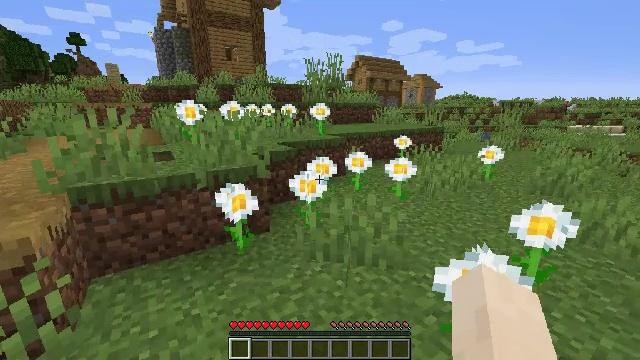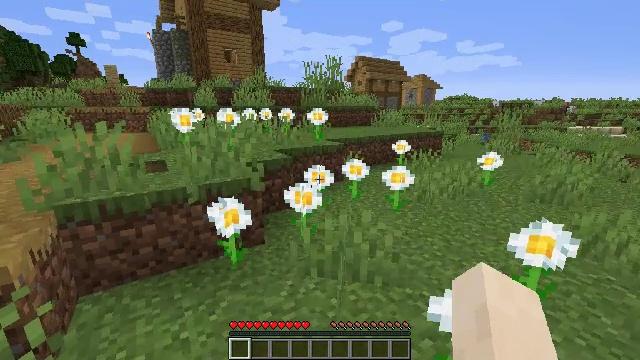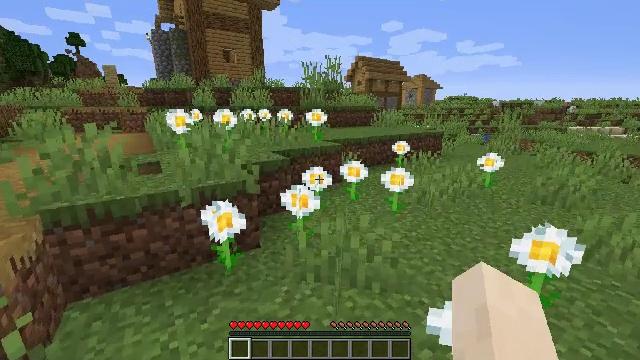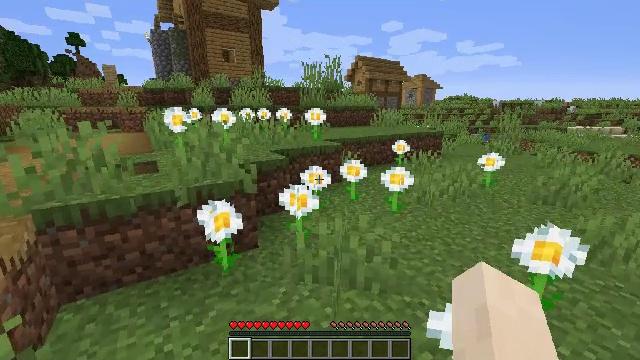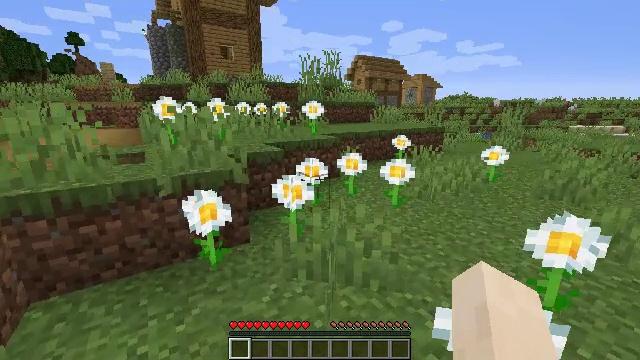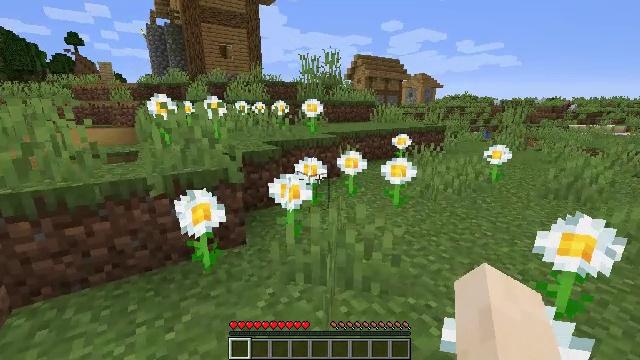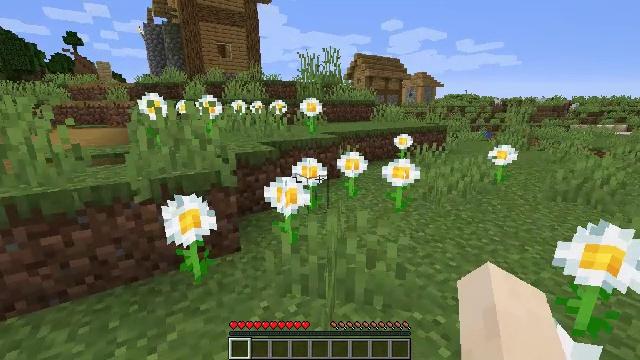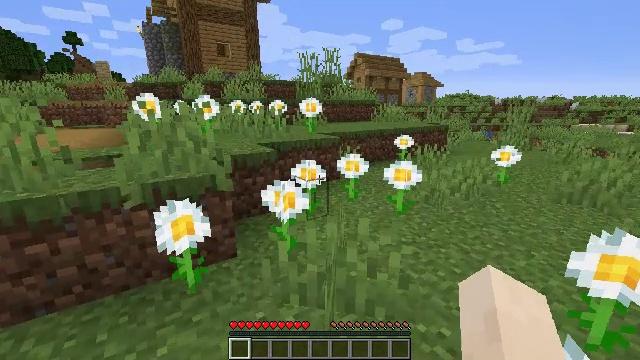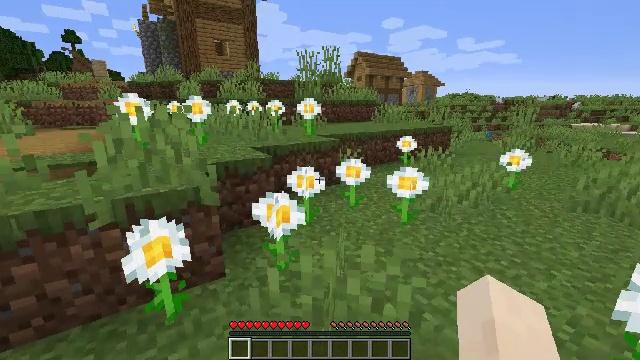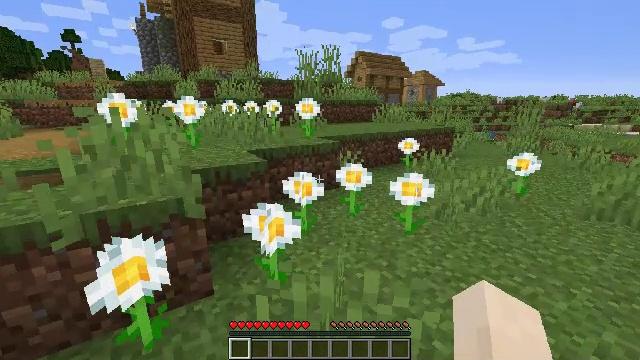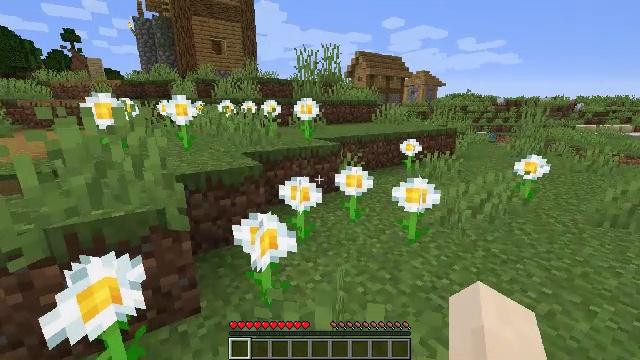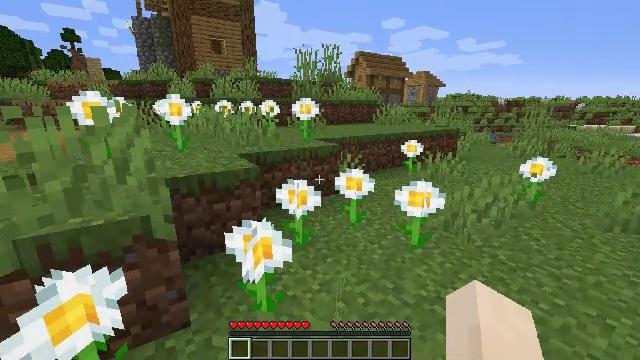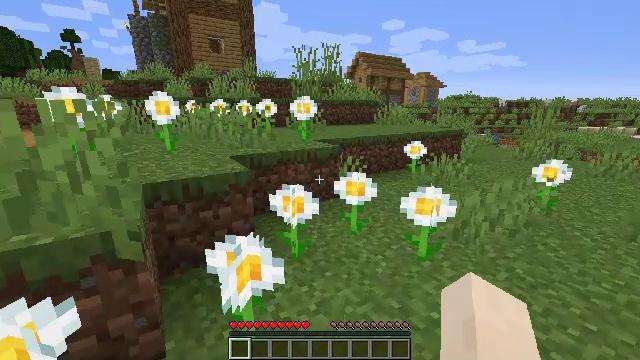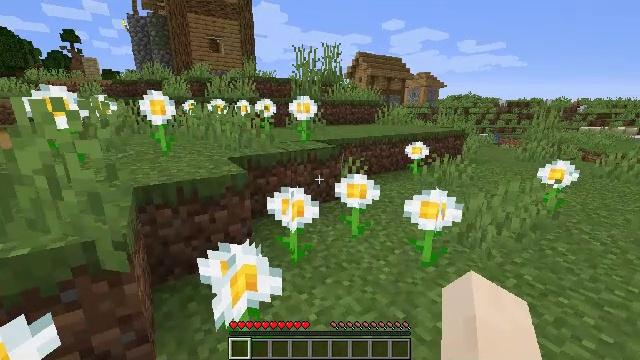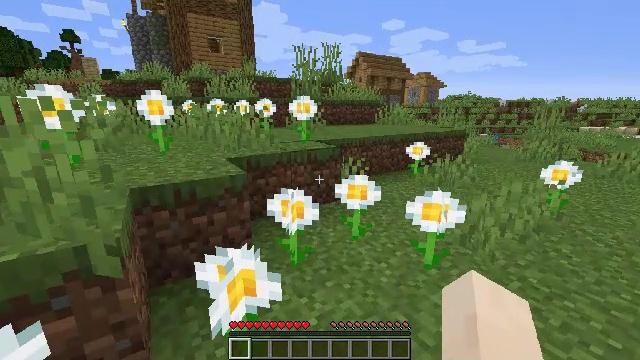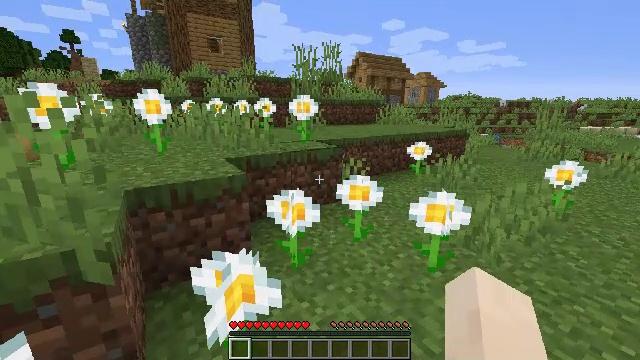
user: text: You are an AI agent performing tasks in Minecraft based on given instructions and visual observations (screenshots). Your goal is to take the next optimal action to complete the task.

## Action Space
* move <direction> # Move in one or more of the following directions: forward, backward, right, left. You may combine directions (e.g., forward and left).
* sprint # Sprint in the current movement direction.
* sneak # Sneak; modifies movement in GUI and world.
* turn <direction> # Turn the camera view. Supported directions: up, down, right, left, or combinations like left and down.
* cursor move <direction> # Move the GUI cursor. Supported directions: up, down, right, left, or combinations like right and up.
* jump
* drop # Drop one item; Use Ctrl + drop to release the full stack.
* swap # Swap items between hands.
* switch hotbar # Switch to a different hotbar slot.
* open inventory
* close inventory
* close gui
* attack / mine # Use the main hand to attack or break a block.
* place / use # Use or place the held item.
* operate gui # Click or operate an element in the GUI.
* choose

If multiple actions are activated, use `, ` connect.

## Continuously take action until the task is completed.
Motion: motion action
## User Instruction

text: Drop a lilac.
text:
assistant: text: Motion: move forward and move left, jump
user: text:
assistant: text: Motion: move forward and move left, jump
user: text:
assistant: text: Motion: move forward and move left
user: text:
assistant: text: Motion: move forward and move left
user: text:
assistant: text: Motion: move forward and move left
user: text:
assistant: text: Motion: move forward and move left
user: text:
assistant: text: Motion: move forward and move left
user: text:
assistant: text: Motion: move forward and move left
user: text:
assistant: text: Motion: move forward and move left
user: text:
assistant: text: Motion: move forward and move left
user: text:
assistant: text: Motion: move forward and move left
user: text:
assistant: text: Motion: move forward and move left
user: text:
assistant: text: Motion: move left
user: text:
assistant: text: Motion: move left
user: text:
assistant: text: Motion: move left
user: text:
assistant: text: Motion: move left
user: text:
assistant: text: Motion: move left
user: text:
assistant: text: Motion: move left
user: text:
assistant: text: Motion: move left
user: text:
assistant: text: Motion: move left
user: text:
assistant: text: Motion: move left
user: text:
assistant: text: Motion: move left
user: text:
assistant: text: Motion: move left
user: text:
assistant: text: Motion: move left
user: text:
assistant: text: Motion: move left
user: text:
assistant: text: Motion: move forward and move left
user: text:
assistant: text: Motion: move forward and move left
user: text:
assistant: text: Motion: move forward and move left
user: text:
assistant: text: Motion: move forward and move left
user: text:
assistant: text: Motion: move forward and move left